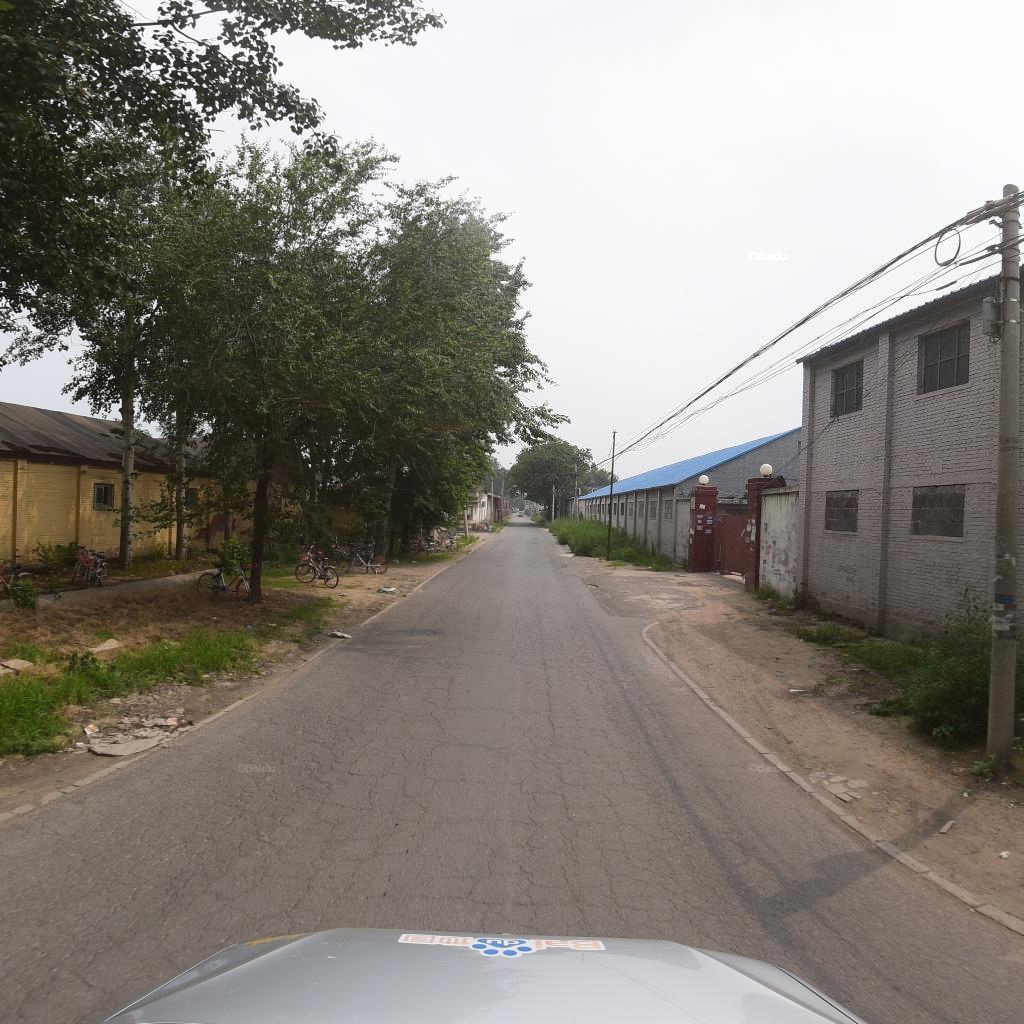
Region: Fengtai
Road damage annotations: alligator crack